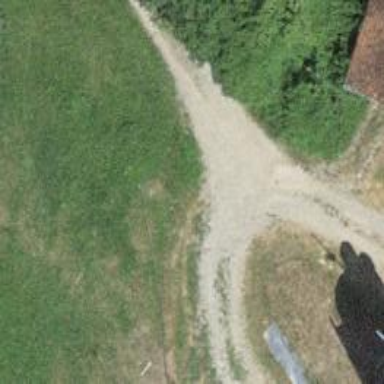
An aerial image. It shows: Gravel track.